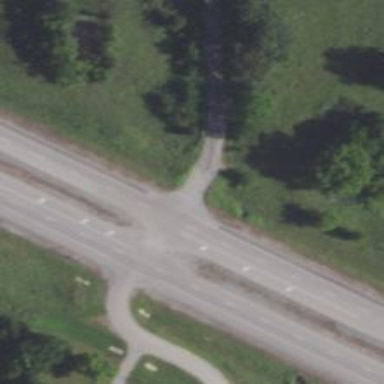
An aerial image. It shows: Unclassified road.